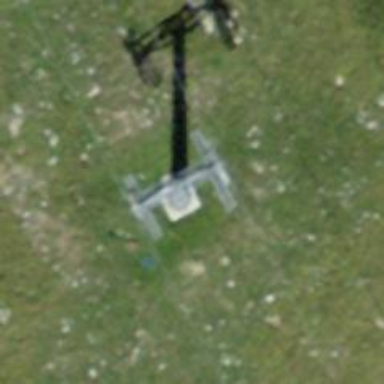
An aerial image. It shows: Pylon used for aerialway.